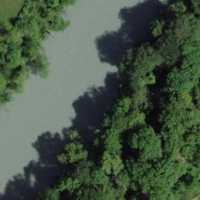
EUNIS habitat code: 55
Species observed at this site:
Fagus sylvatica
Mercurialis perennis